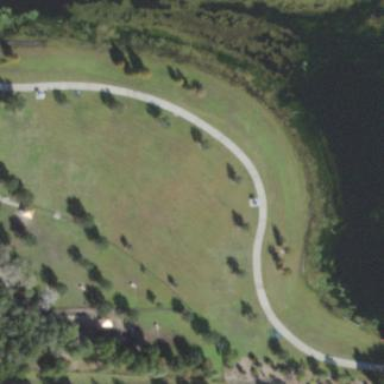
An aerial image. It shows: Dog park for leisure land.